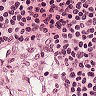
Metastatic tissue present: no